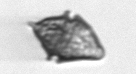
Label: Kryptoperidinium_triquetrum